Question: I'm trying to obtain a share dialog similar to the one below for sharing some plain text with a preselected list of apps (email, Facebook, Twitter, Google+). The problem is that if I launch an intent to share text, the dialog has too many apps.
1) Can I explicitly choose the apps shown in the dialog?
2) If not, I can make a custom dialog. If so, can I specifically choose an app to launch and provide it with my intent? for each dialog option, I'd launch a specific app. First item - email, second item - facebook etc.

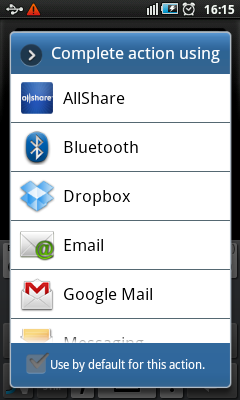
Answer: > 1) Can I explicitly choose the apps shown in the dialog?
You cannot modify this list that the OS creates with the app chooser. (I'm guessing that all of these apps accept the data type "text/plain".)
> 2) If not, I can make a custom dialog. If so, can I specifically choose an app to launch and provide it with my intent? for each dialog option, I'd launch a specific app. First item - email, second item - facebook etc.
As far as building your own custom list, you need to consider a few points:
- You could create Intents that explicitly open the GMail and Facebook apps, but some users don't use these particular apps. Instead you should display apps that accept specific data types (or MIME types).- Email apps have a specific MIME type: "message/rfc822", but some don't use it. You might be safer using "text/plain".- I am unaware of any specific Facebook MIME type, you will have to use "text/plain" anyways. Alternatively, you could use the PackageManager to search every installed appfor the string "facebook", however a third party Facebook app might not have this string in its package name....
If you are going to use the "text/plain" data type then you will end up with the list that the OS already automatically created for you...
What you want to do is not impossible, but it is harder than it sounds. In the end you accidentally might exclude the user's favorite app from your customized list...
(Android has an insightful blog on this subject: <URL>